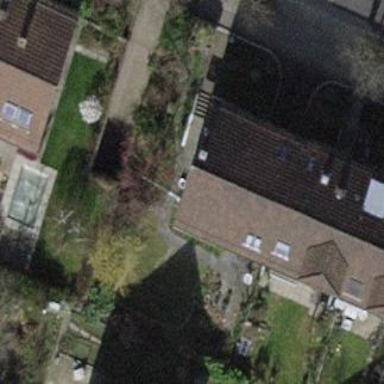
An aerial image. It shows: Semi-detached house.